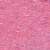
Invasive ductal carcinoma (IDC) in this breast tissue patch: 0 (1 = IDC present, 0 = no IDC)